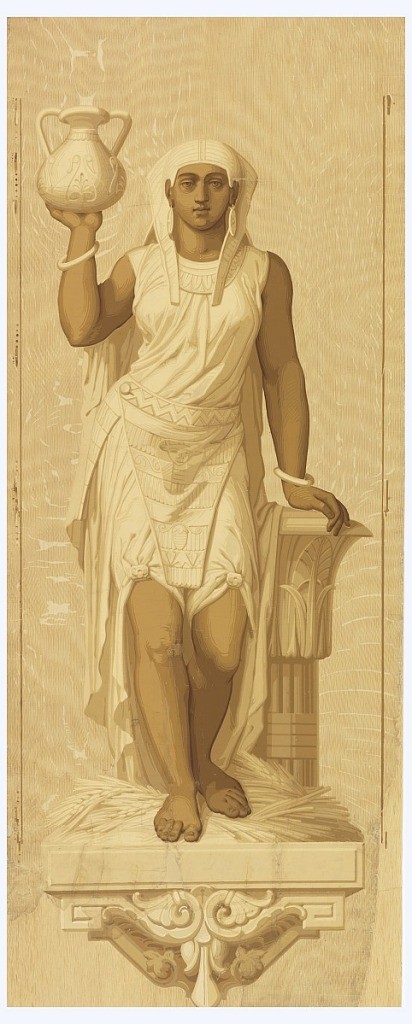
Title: Africa from "The Continents" series
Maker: Delicourt
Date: ca. 1850
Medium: Block printed on paper, combed ground
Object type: Decorative panel
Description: Female personification of Africa wearing Egyptian dress standing in contrapposto stance, holding up jug in right hand. Printed in monochrome ocher on a wood grained or faux bois background simulating oak.